Field crop: maize
Growth stage: 1
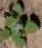
Species: chenopodium